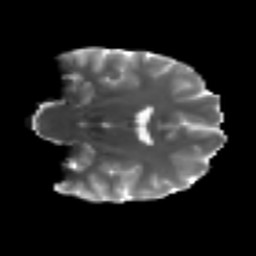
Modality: T2w
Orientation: coronal
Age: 25
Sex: female
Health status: ill
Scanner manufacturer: siemens
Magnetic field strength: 3 T
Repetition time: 6.5 s
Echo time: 0.062 s